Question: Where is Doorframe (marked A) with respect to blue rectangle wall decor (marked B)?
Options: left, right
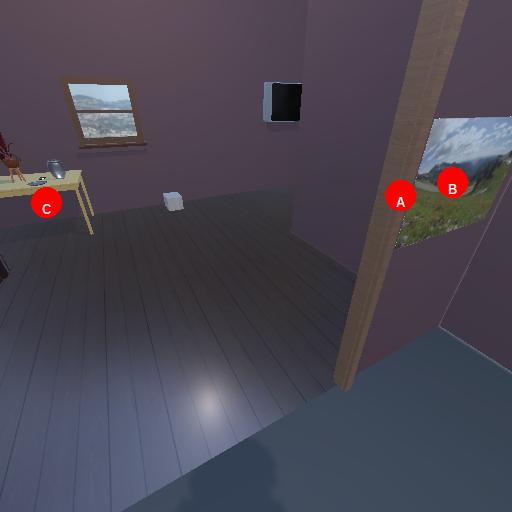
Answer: left